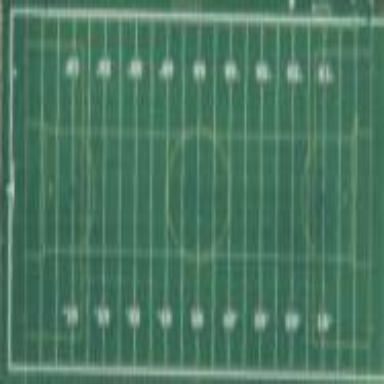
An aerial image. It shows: Grass pitch designated for American football in leisure land area.